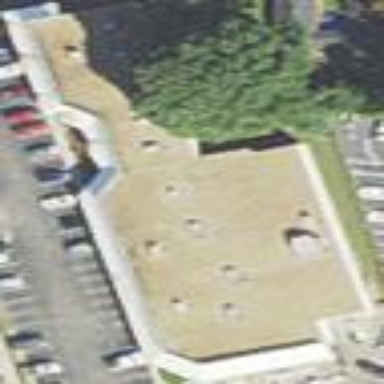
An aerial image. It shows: Commercial building.